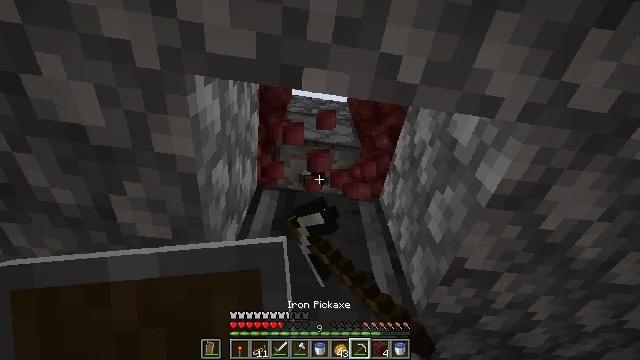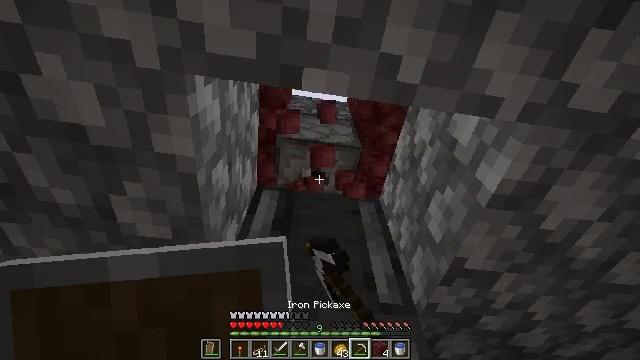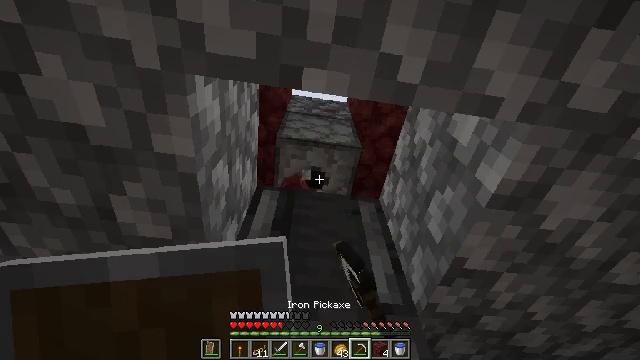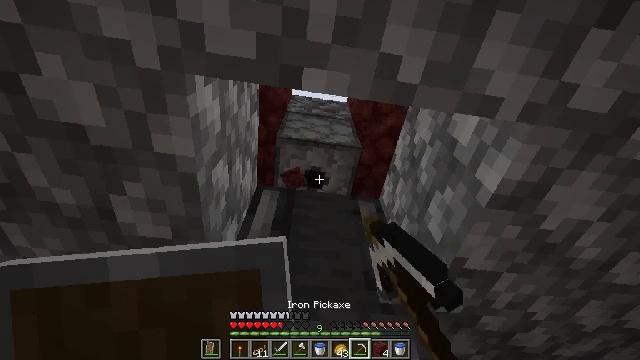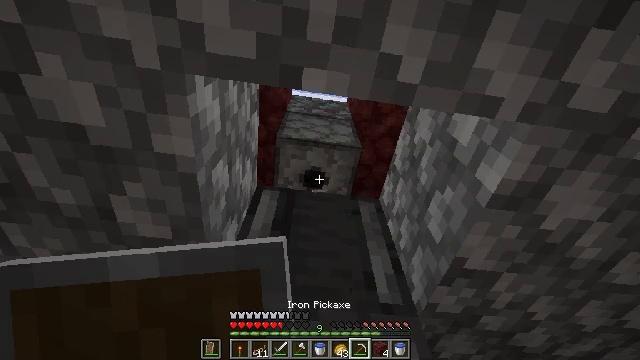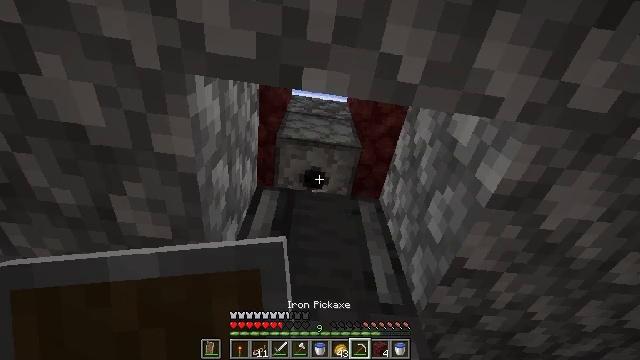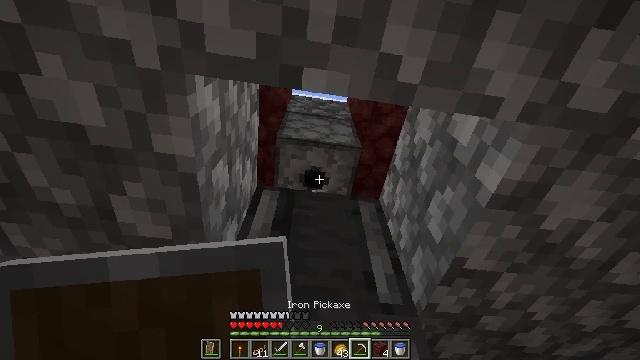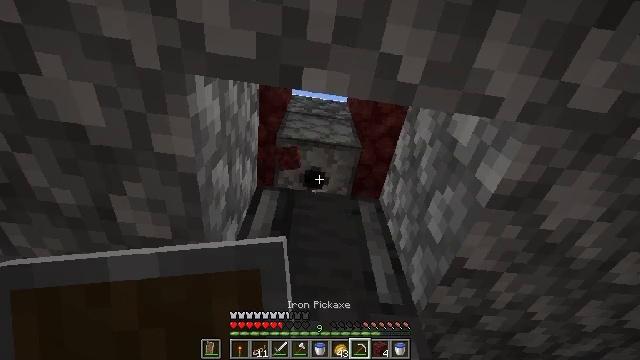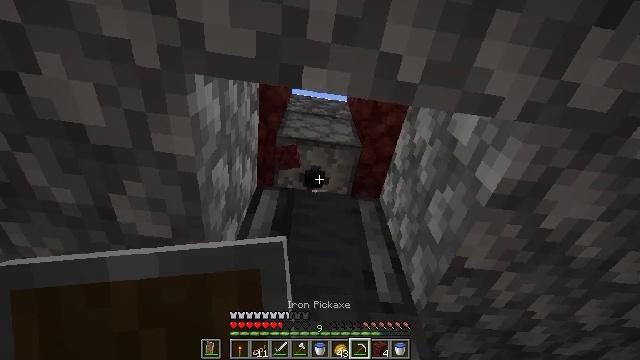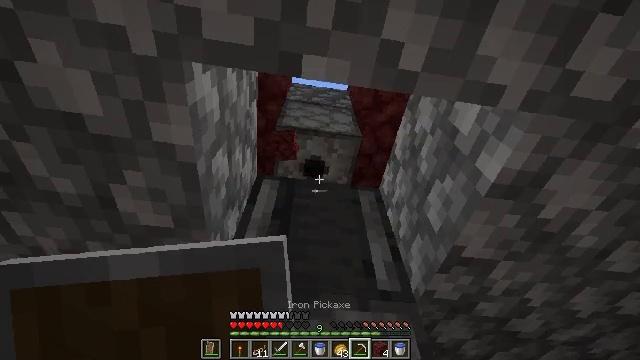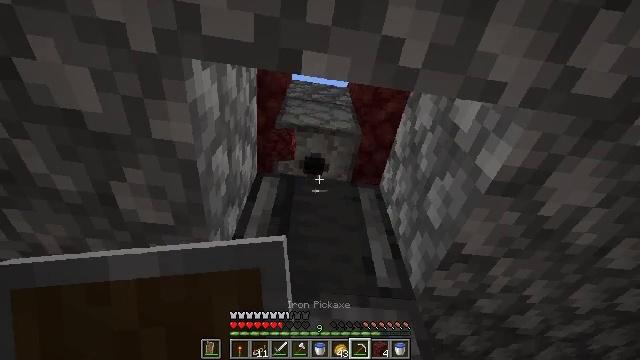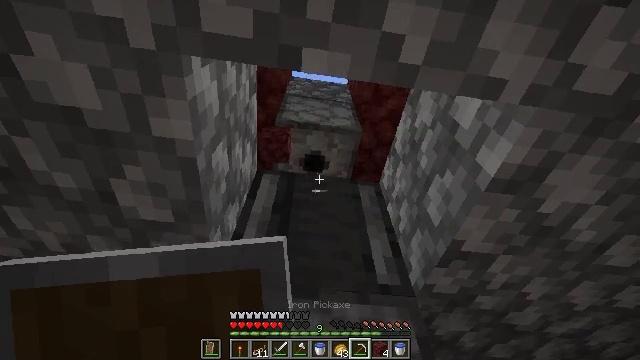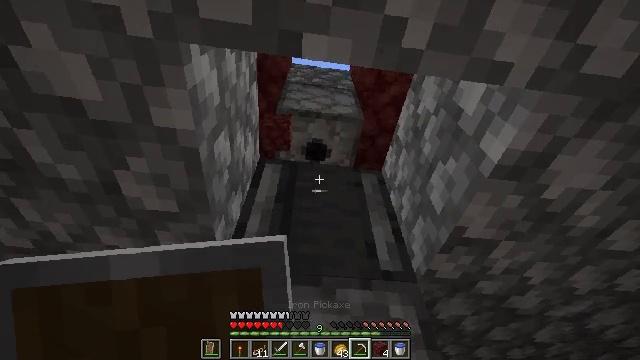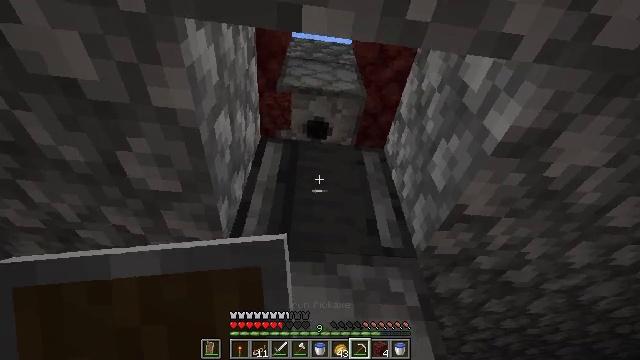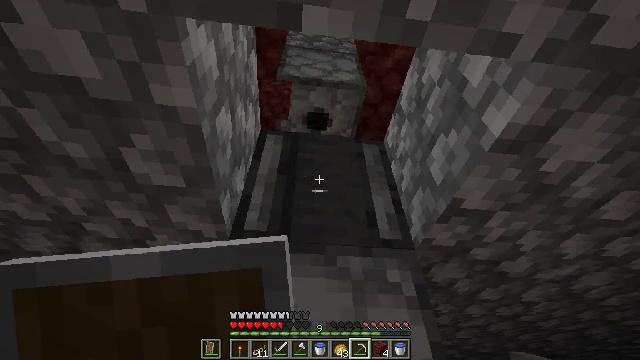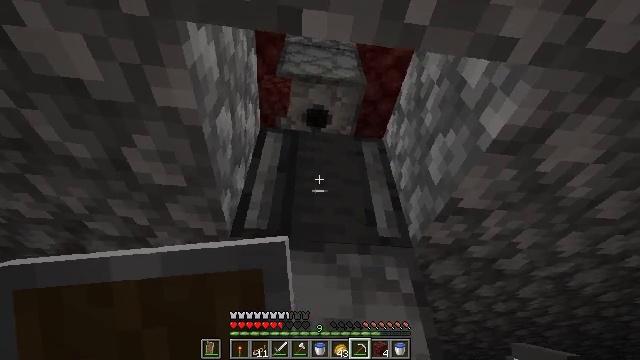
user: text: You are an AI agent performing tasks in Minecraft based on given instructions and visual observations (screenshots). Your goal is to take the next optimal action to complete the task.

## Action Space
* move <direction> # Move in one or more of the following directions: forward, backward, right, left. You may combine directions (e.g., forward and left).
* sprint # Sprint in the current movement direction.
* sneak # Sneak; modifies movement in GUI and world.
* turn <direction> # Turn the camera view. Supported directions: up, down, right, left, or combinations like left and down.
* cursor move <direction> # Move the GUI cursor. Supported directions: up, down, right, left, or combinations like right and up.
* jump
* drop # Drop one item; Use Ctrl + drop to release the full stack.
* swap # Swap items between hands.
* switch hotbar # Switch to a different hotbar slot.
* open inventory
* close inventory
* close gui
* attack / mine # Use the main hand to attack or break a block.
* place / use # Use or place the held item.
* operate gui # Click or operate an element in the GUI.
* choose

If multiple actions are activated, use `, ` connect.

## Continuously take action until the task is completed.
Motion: motion action
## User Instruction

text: Mine the dispenser.
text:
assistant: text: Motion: sneak, attack / mine
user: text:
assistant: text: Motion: sneak, attack / mine
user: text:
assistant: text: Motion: sneak, attack / mine
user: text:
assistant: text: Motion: sneak
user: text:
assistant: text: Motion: sneak
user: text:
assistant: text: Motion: sneak
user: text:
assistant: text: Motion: sneak
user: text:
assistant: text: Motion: sneak
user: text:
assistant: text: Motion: sneak, turn down
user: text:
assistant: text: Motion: sneak
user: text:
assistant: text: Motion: sneak
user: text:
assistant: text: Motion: sneak, turn down
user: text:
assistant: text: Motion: sneak, turn down
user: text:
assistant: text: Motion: sneak, turn down
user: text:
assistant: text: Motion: sneak
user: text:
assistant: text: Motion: sneak
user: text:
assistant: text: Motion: sneak
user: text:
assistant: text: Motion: sneak
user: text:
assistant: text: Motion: sneak, turn down
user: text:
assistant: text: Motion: sneak, turn down
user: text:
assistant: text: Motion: sneak
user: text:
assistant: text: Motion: sneak, turn down
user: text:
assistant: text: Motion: sneak, turn down
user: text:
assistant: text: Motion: sneak, turn down
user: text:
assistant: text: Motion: sneak, turn down
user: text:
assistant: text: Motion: sneak, turn left and down
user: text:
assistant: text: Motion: sneak, turn down
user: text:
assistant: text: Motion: sneak, turn down
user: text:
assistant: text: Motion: sneak
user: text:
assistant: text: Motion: sneak